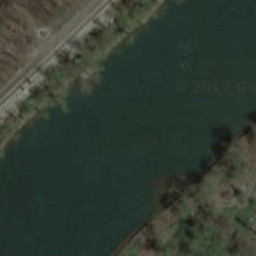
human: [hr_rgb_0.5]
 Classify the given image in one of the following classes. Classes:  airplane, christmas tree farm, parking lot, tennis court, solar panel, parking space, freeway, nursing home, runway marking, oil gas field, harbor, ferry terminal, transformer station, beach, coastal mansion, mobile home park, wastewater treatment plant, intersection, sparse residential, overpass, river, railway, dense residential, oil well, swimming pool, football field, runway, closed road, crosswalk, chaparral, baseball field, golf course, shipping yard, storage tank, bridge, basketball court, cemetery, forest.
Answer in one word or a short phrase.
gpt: river